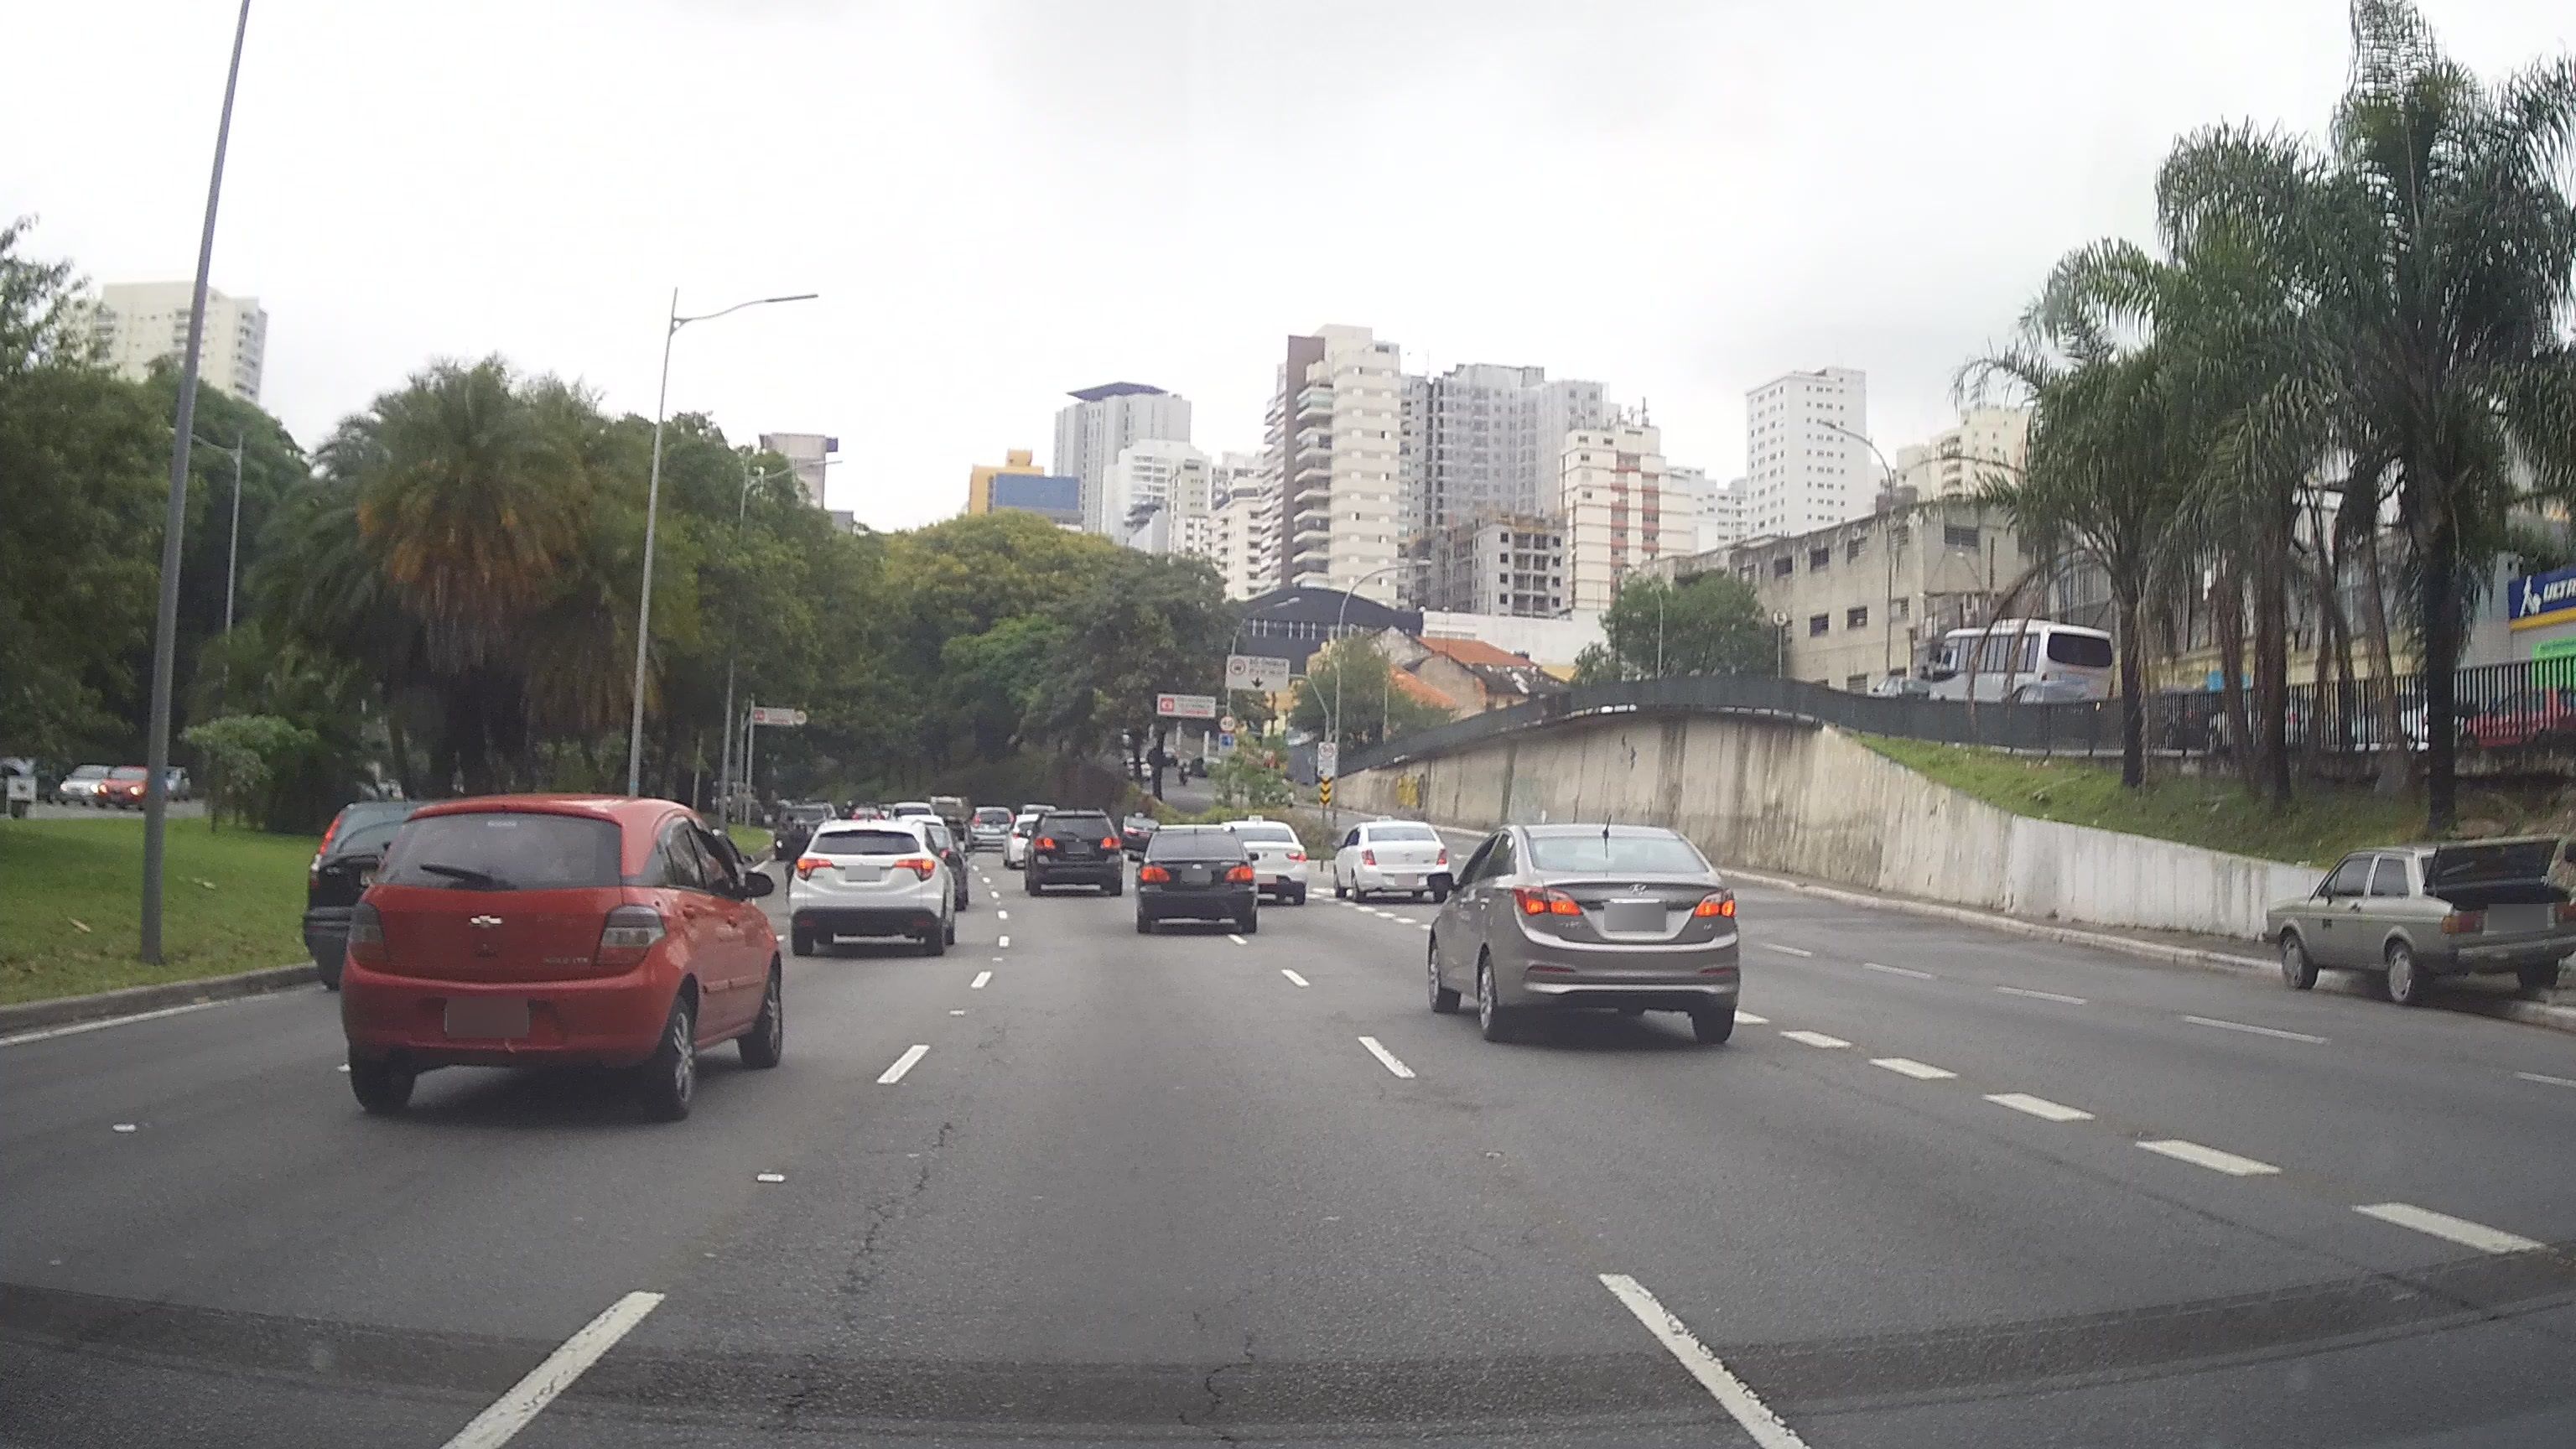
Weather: cloudy
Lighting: day
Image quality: good
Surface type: driving surface
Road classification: trunk
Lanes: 4, 5
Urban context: urban centre
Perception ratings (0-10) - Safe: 0.99, Lively: 8.02, Beautiful: 7.41, Boring: 2.6, Depressing: 3.66, Wealthy: 5.6